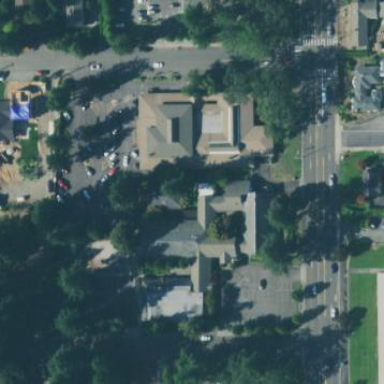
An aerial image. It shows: Building serving as place of worship with columbarium.